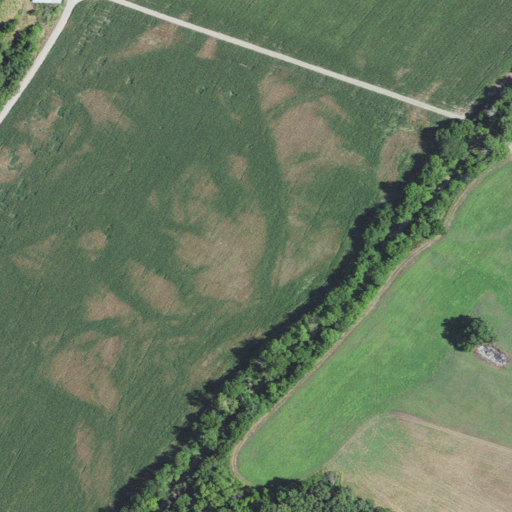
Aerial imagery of valley in Missouri named McCourtney Hollow containing pasture, deciduous forest, cultivated crops, open development, high intensity development, and low intensity development